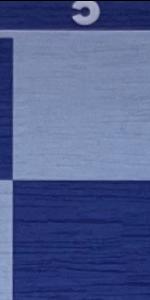
Label: Empty